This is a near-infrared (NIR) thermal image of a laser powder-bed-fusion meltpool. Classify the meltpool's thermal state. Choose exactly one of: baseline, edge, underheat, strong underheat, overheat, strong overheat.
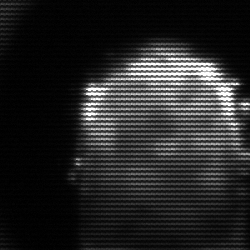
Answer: baseline